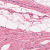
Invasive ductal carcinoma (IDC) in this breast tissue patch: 0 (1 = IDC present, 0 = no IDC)